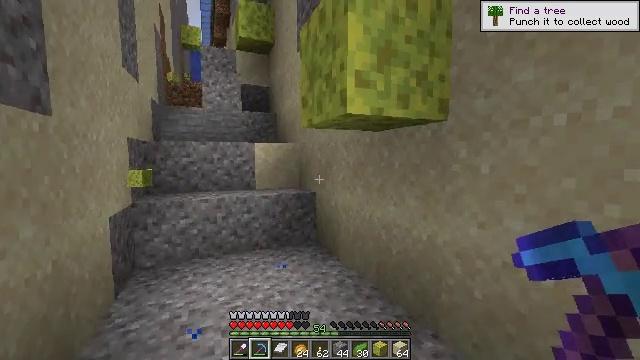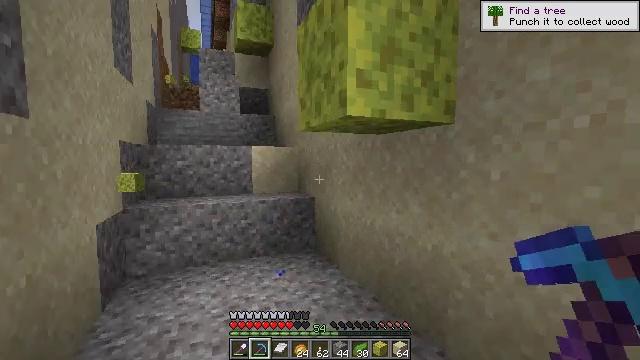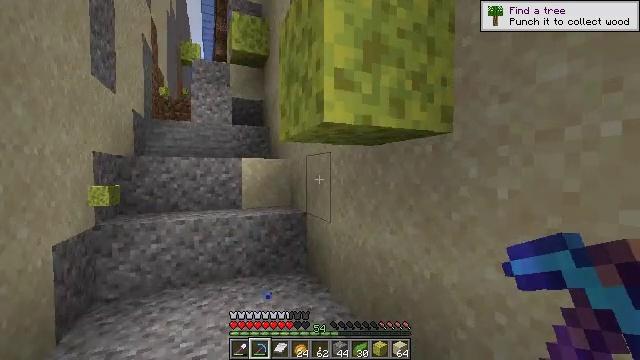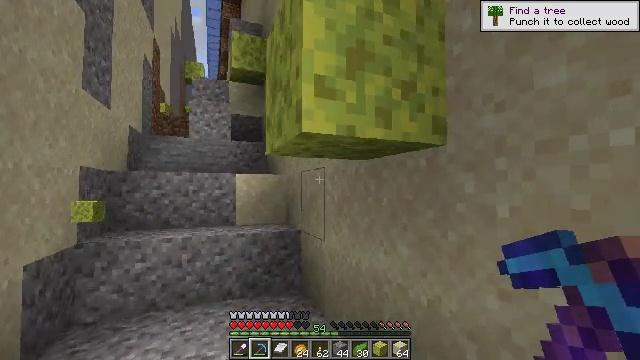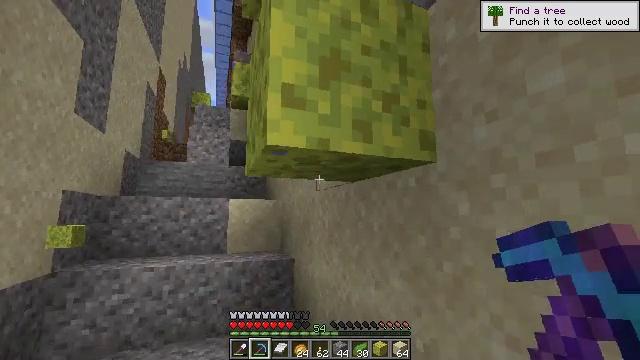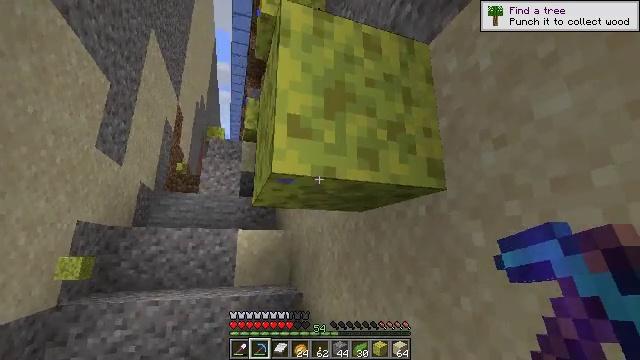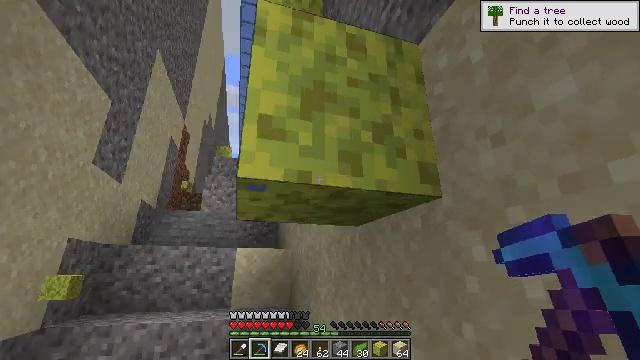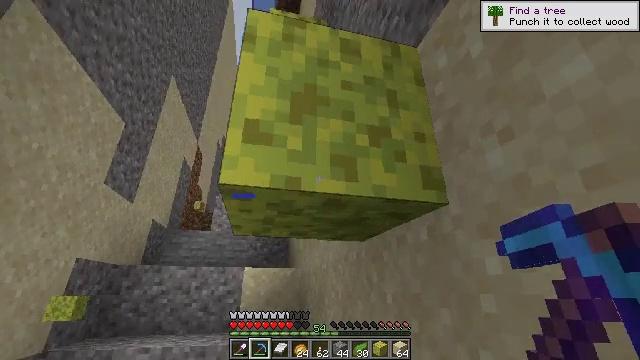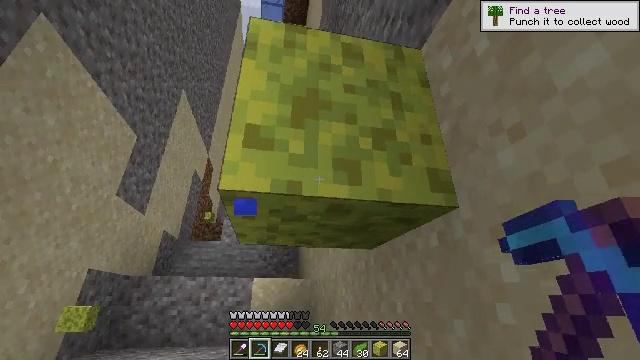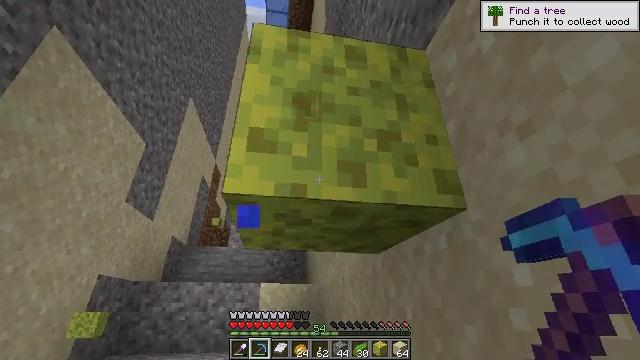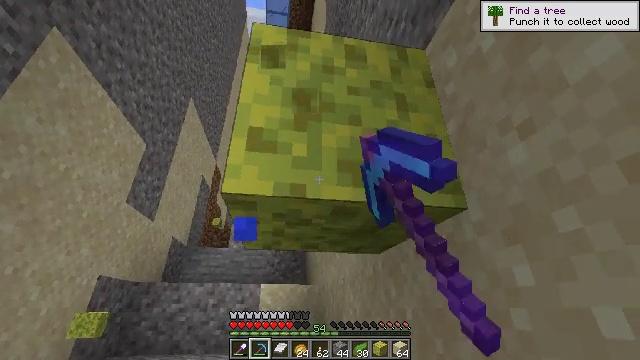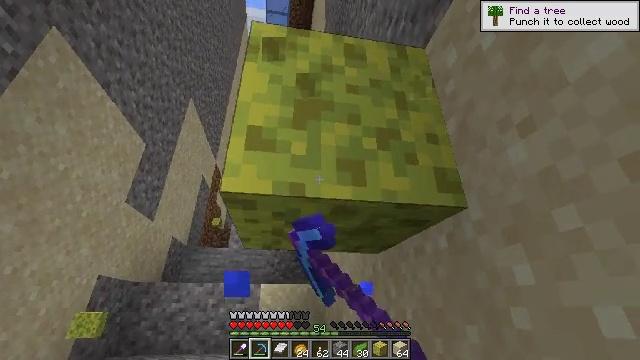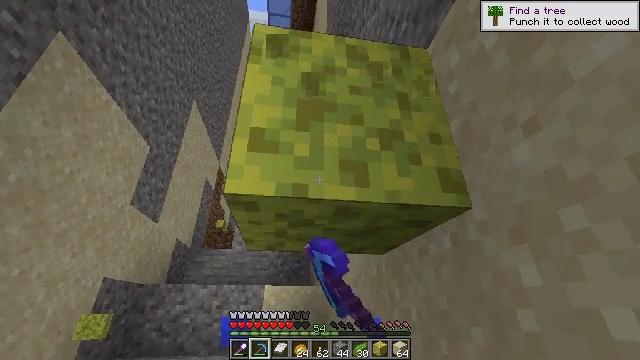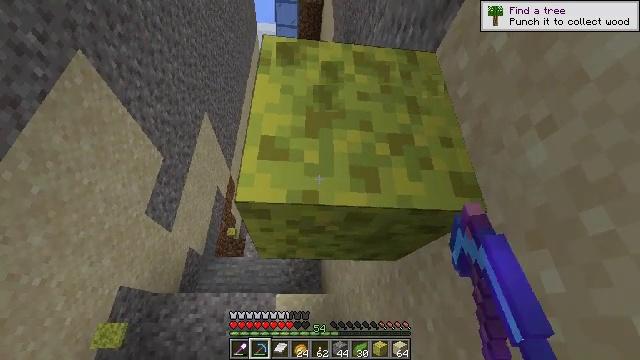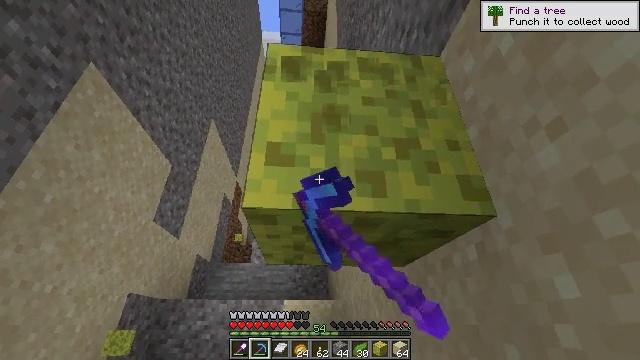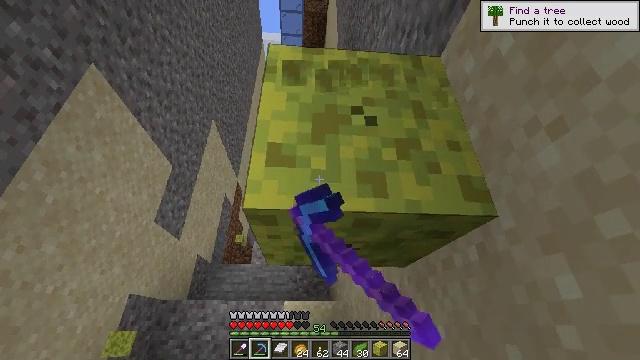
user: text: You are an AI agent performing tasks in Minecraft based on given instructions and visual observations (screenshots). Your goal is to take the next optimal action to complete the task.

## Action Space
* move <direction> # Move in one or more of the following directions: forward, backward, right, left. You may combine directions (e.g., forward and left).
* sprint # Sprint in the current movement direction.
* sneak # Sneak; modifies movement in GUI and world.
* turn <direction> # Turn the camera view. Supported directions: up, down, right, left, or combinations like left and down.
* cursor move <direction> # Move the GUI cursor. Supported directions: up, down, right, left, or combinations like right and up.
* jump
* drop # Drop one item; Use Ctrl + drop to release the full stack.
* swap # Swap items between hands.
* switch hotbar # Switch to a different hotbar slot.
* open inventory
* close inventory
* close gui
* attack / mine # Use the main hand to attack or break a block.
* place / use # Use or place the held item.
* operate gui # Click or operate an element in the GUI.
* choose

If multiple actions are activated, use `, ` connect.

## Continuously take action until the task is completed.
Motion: motion action
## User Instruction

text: Collect the wet sponge after mining.
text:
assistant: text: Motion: move forward and move right
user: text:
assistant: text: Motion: move forward and move right, turn up
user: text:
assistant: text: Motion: move forward and move right, turn up
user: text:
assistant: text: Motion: move forward and move right, turn left and up
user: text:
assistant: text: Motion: move forward and move right, turn left and up
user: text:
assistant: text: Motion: turn left and up
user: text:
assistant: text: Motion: turn left and up
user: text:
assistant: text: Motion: turn left and up
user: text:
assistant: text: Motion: turn left and up, attack / mine
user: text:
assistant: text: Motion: attack / mine
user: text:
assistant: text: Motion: attack / mine
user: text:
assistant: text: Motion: attack / mine
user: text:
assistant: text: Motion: turn left and up, attack / mine
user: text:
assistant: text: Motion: turn left and up, attack / mine
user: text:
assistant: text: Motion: attack / mine
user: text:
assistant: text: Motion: attack / mine
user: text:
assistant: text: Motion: attack / mine
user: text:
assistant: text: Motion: attack / mine
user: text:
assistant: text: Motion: attack / mine
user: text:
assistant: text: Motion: attack / mine
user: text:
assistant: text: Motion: attack / mine
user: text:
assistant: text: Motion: attack / mine
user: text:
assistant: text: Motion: attack / mine
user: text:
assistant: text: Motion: attack / mine
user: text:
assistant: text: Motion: attack / mine
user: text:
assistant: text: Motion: attack / mine
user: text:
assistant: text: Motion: attack / mine
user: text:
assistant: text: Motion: attack / mine
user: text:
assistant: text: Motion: attack / mine
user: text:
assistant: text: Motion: attack / mine